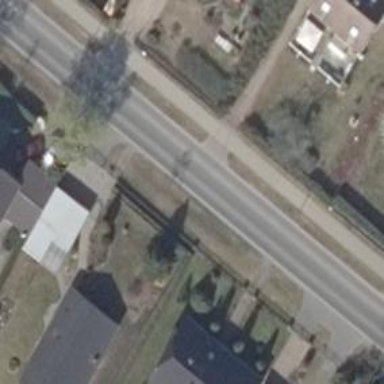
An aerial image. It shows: Sidewalk along the footway.